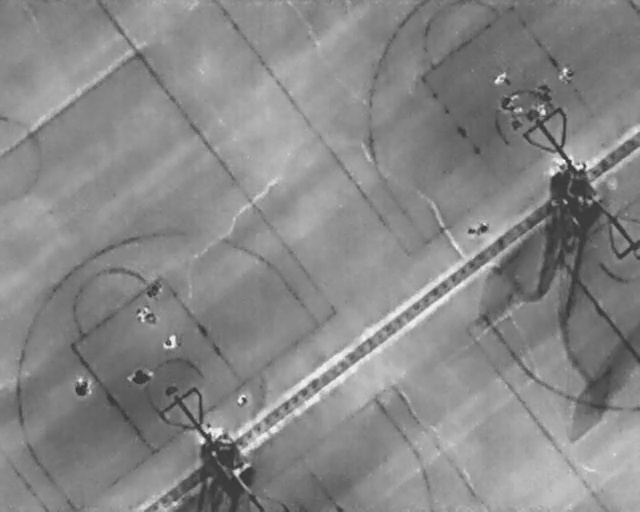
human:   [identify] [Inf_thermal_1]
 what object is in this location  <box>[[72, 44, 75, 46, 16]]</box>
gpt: <ref>1 medium person at the right</ref>

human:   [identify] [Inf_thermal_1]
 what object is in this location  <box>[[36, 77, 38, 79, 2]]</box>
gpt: <ref>1 medium person at the bottom</ref>